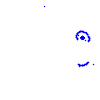
Particle: kaon